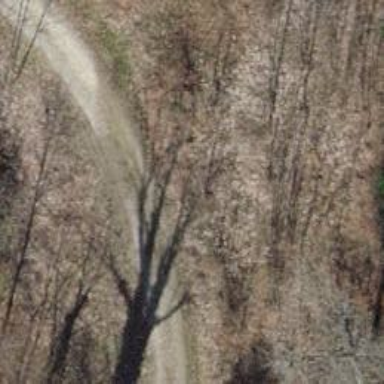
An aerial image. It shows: Gravel track with grade 2 quality.